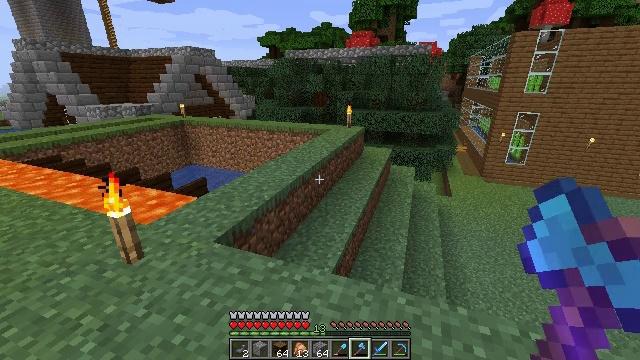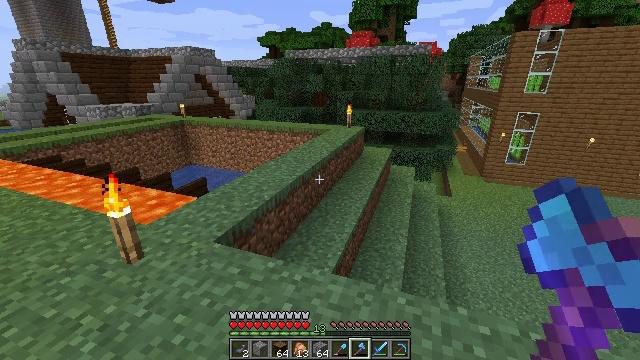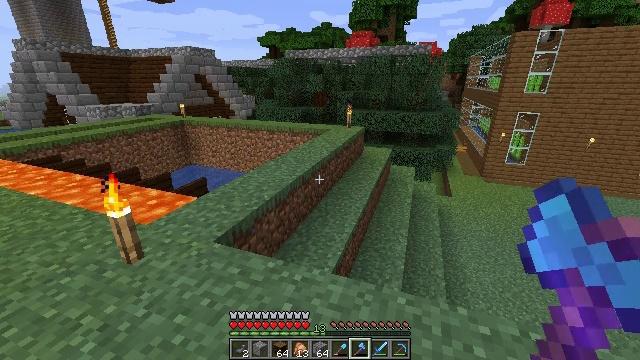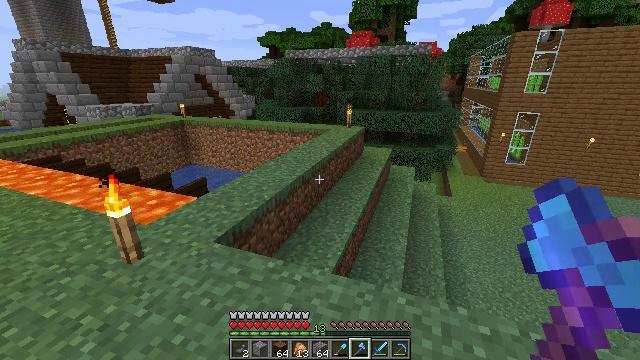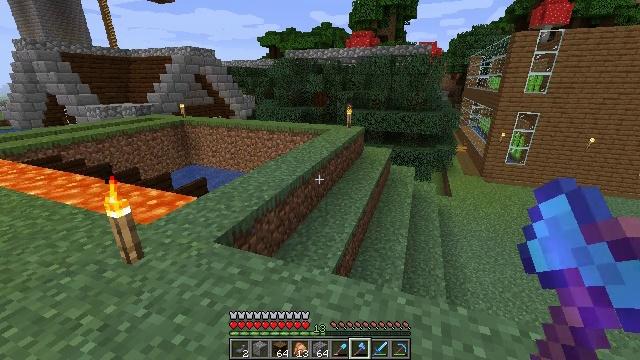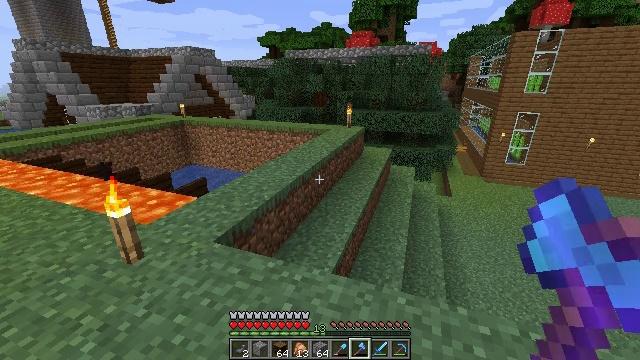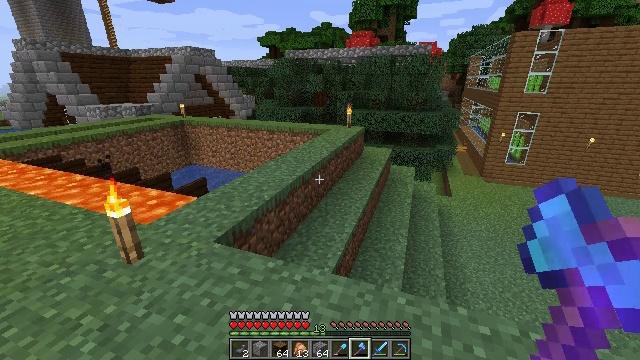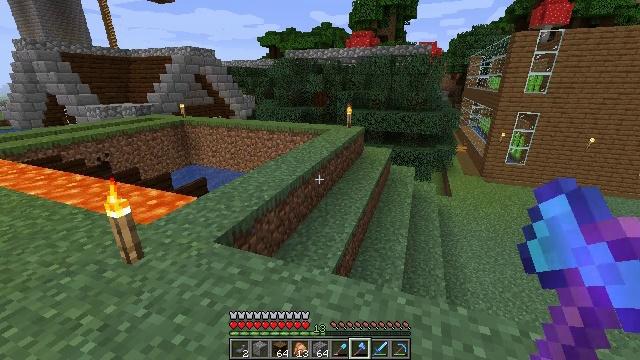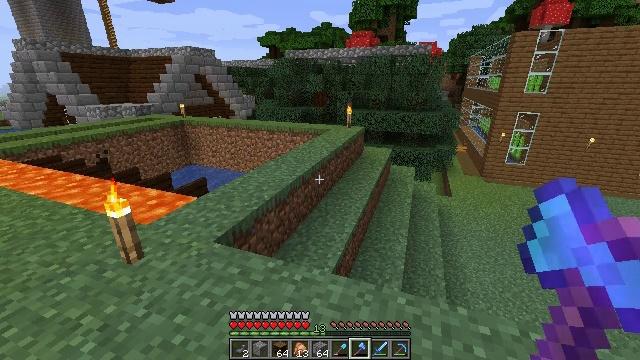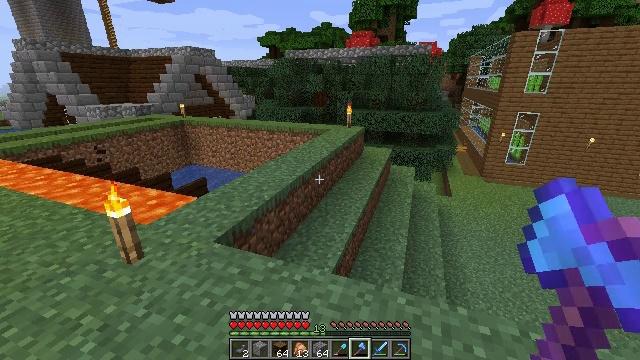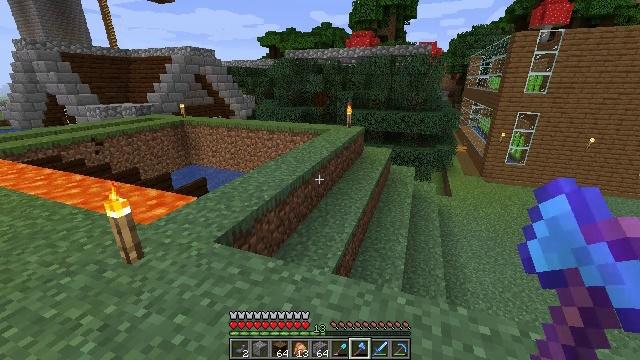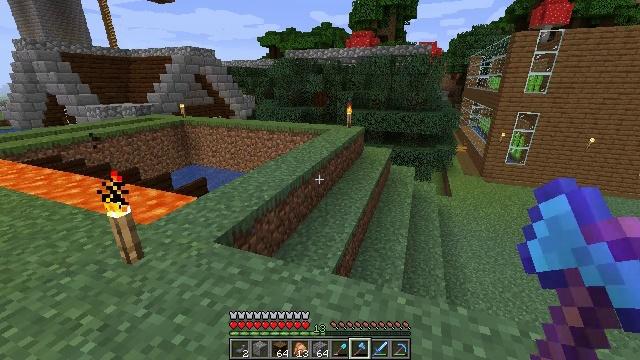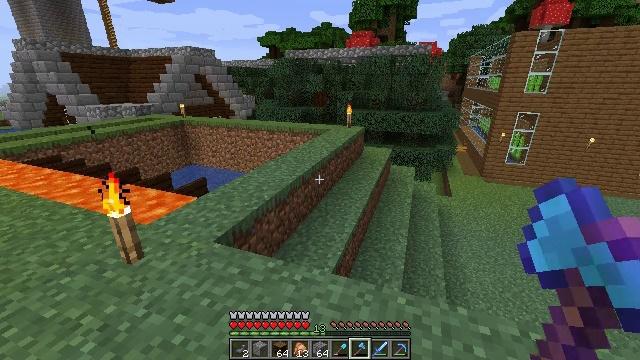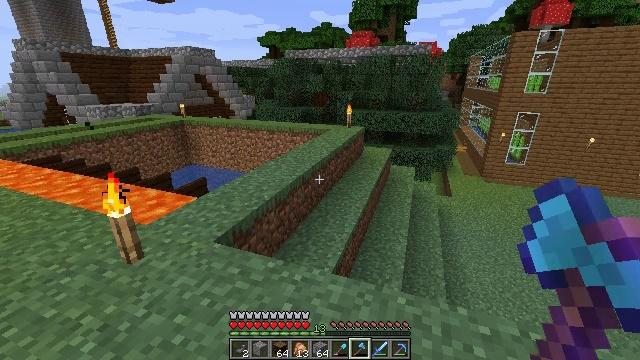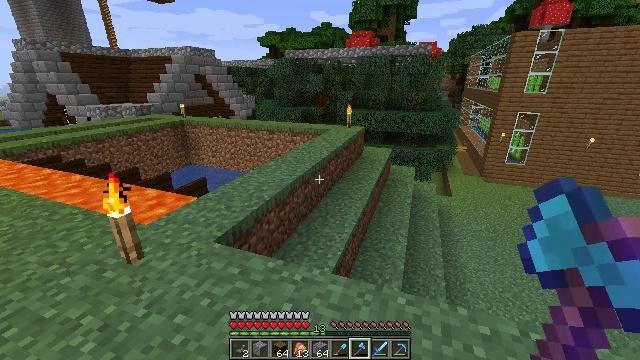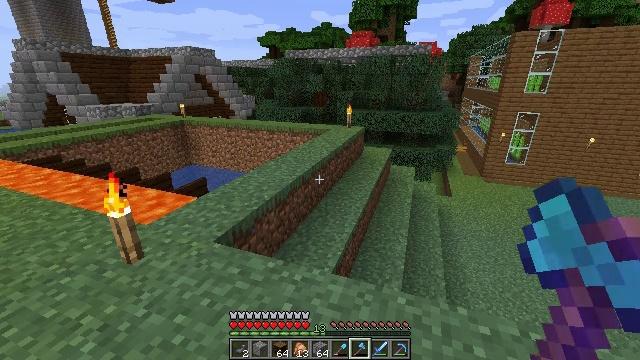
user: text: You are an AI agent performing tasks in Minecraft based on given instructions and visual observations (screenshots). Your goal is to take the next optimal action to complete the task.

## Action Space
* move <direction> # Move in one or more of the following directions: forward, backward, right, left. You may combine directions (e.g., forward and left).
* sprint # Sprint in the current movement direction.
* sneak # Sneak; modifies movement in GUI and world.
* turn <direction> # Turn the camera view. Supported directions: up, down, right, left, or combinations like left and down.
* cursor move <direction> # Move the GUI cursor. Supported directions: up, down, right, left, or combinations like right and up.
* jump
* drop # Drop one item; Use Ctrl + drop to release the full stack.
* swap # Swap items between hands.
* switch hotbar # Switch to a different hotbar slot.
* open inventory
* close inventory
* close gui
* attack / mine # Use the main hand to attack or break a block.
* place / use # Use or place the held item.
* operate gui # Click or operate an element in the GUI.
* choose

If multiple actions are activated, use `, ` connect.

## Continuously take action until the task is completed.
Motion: motion action
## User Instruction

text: Get wheat from the farmland.
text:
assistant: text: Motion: no_op
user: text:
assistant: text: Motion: no_op
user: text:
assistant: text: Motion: no_op
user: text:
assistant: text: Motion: no_op
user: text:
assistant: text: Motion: no_op
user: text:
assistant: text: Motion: no_op
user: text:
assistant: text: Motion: no_op
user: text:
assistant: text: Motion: no_op
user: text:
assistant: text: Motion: no_op
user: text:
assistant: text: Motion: no_op
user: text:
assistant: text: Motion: no_op
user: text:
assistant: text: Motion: no_op
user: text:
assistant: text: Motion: no_op
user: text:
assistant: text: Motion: no_op
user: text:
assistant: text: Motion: no_op
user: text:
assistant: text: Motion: no_op
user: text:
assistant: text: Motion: no_op
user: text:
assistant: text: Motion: no_op
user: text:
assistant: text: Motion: no_op
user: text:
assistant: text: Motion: no_op
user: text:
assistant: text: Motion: no_op
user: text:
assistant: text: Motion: no_op
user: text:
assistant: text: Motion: no_op
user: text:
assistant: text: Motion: no_op
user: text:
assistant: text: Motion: no_op
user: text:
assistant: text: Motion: no_op
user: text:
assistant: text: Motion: no_op
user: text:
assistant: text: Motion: no_op
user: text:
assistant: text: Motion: no_op
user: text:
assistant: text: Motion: no_op